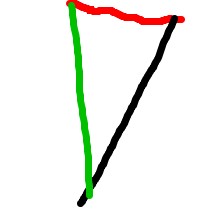
Shape: triangle